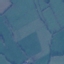
Land use / land cover: Pasture